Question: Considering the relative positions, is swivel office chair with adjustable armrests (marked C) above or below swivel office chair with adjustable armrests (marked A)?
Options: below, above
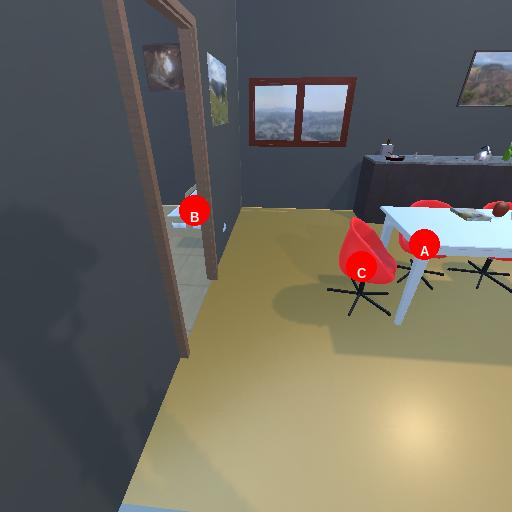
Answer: below